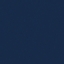
Label: SeaLake